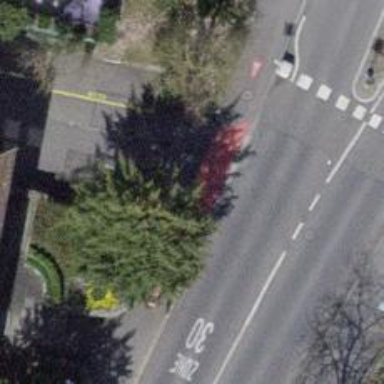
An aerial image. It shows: Asphalt sidewalk along the footway.